Question: I want to framed my website on facebook canvas.
My page has HTTP protocol and facebook not open it:
"This URL must use the HTTPS protocols."
In application settings is two input:

without secure canvas, application not load and with this get error message:
"This Connection is Untrusted"
I want to insert my HTTP site on facebook.Is this impossible?Only HTTPS is allow?
thanks.
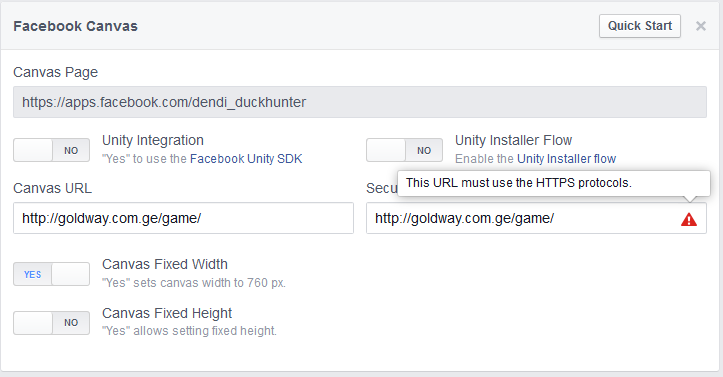
Answer: It is not possible, you need a server with SSL certificate. Some people recommend this for a cheap solution: <URL>